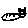
Label: cat